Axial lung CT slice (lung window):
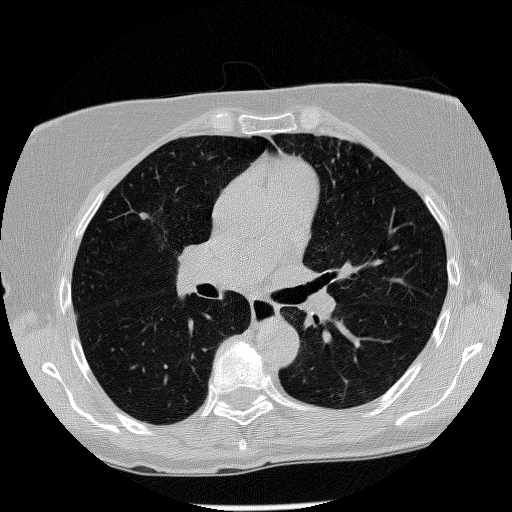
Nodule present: yes
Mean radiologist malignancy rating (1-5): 2.667